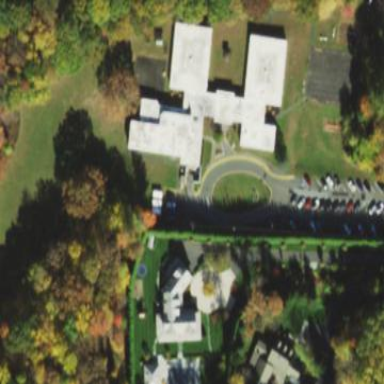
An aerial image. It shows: School.